Interaction volume radius: 5 \u00c5
Interaction volume height: 20 \u00c5
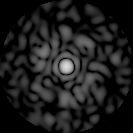
Disorder parameter: 0.8407